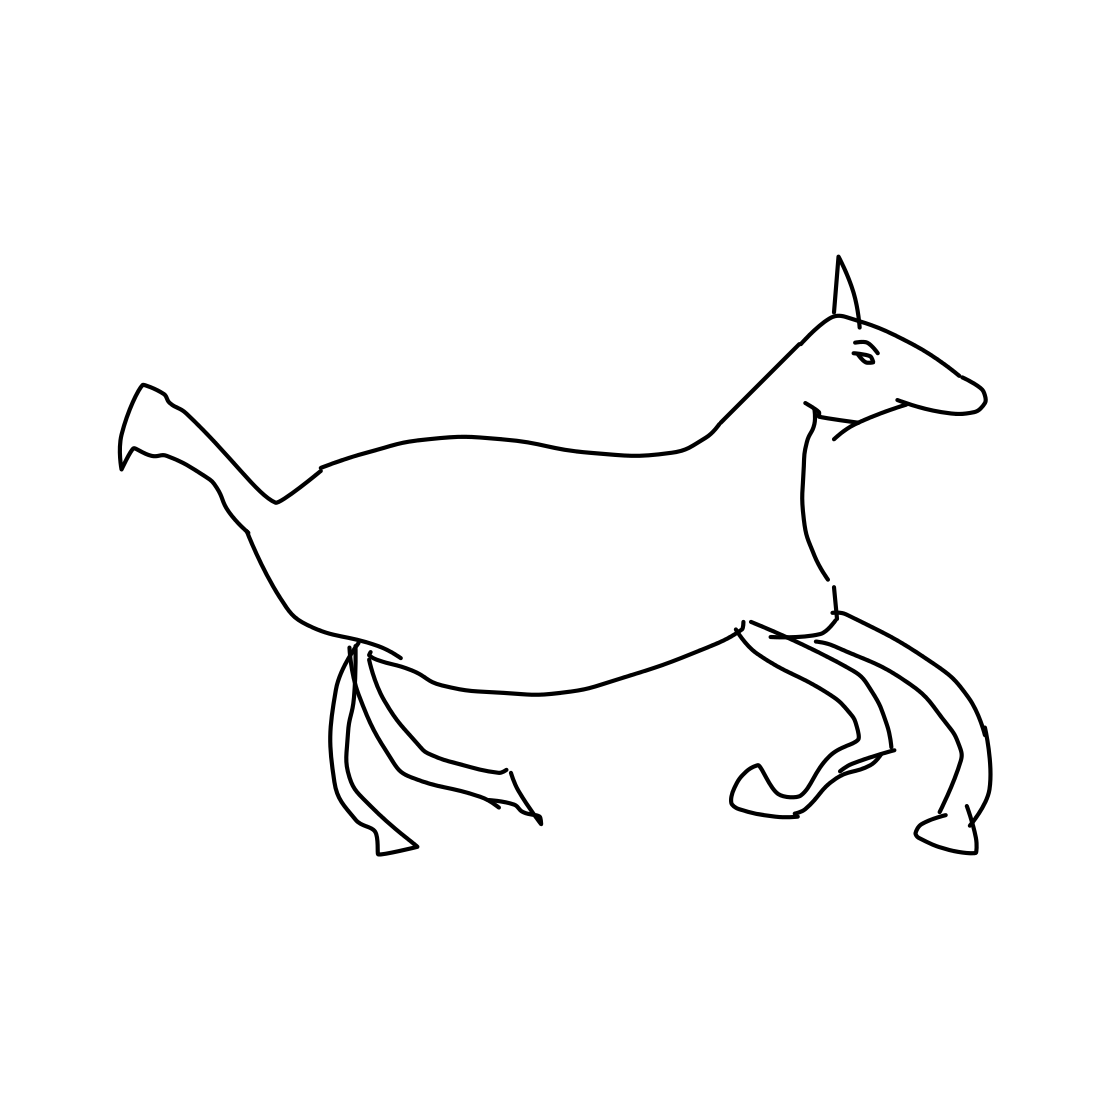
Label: horse